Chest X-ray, AP view. Patient: 46 years old, sex M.
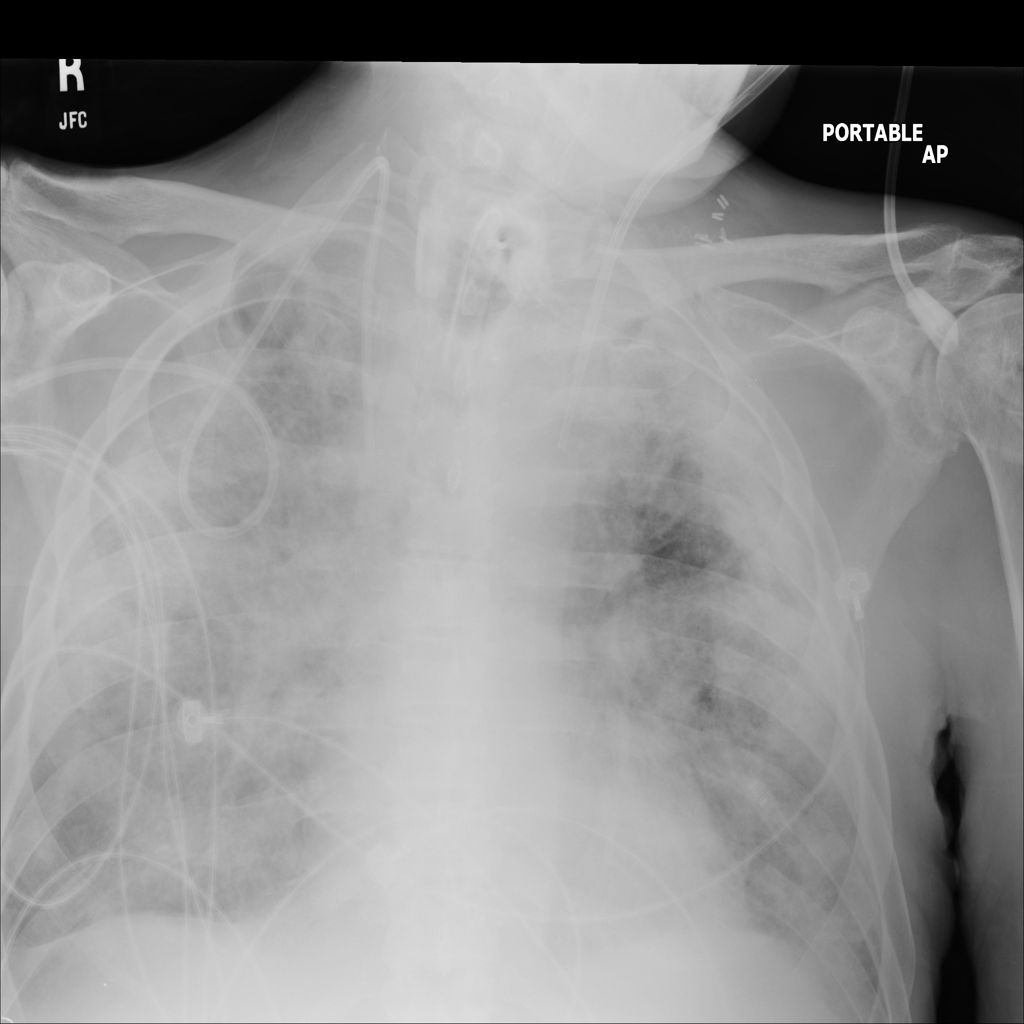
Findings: Consolidation, Infiltration, Mass, Pleural_Thickening